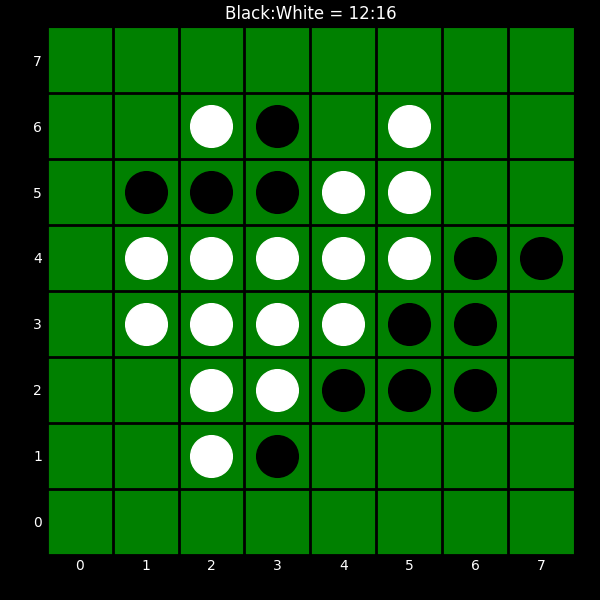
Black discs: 12
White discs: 16